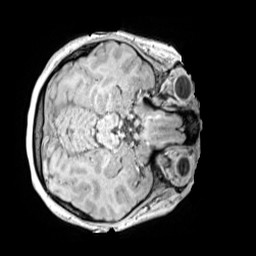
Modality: MP2RAGE
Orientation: axial
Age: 12
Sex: female
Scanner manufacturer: siemens
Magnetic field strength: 3 T
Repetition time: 4 s
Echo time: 0.00299 s